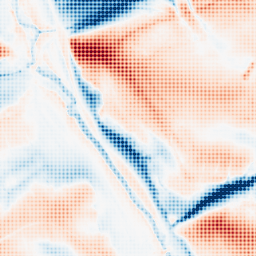
Category: classical
Decomposition family: gaussian_anisotropic
Decomposition parameters: sigma_x: 2
sigma_y: 20
Upsampling method: sinc_blackman
Upsampling parameters: scale: 4
kernel_size: 4
Upsampling scale: 4